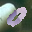
Label: 0